Interaction volume radius: 5 \u00c5
Interaction volume height: 10 \u00c5
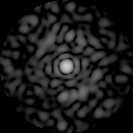
Disorder parameter: 0.7892